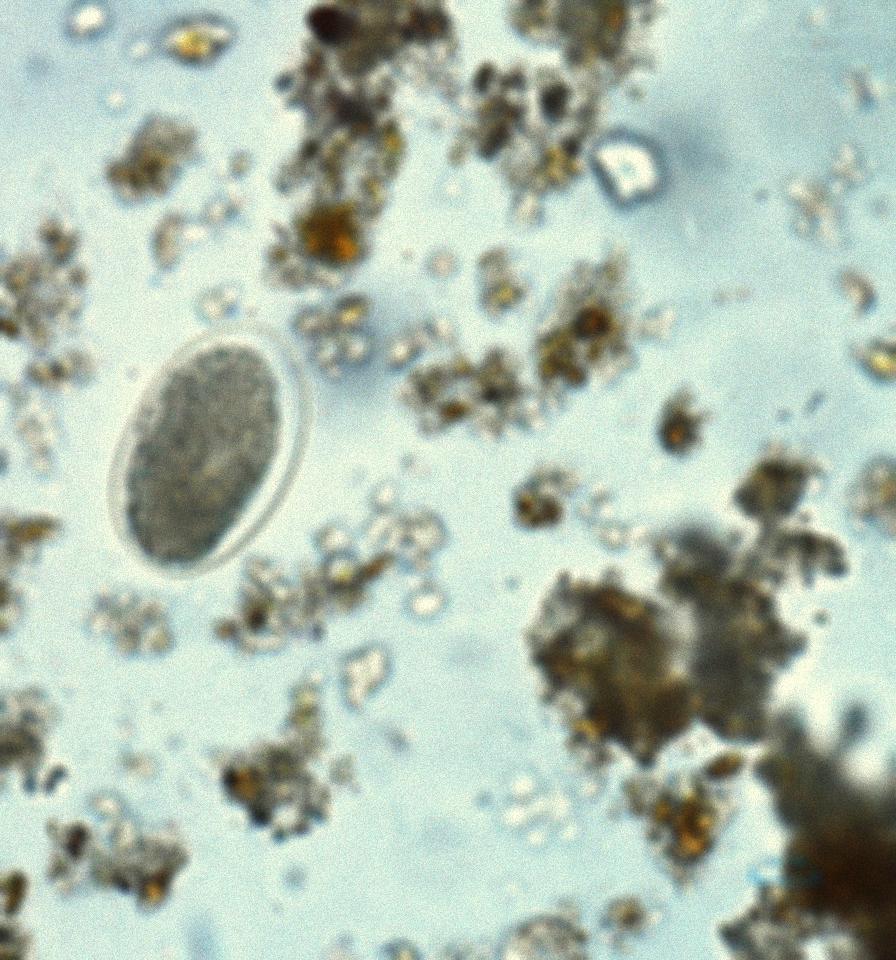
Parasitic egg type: Hookworm egg